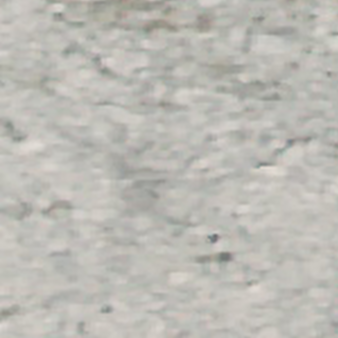
Label: other